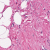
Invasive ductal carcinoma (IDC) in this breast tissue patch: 0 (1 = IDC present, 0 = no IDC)